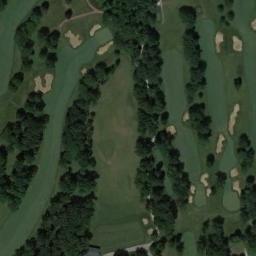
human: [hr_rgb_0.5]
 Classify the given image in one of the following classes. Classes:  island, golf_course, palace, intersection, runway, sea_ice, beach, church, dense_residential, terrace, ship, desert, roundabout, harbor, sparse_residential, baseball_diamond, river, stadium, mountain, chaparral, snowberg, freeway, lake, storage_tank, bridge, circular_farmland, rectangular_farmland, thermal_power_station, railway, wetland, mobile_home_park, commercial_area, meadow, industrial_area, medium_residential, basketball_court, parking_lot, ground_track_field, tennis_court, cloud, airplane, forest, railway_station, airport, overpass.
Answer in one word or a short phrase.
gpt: golf_course